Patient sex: F
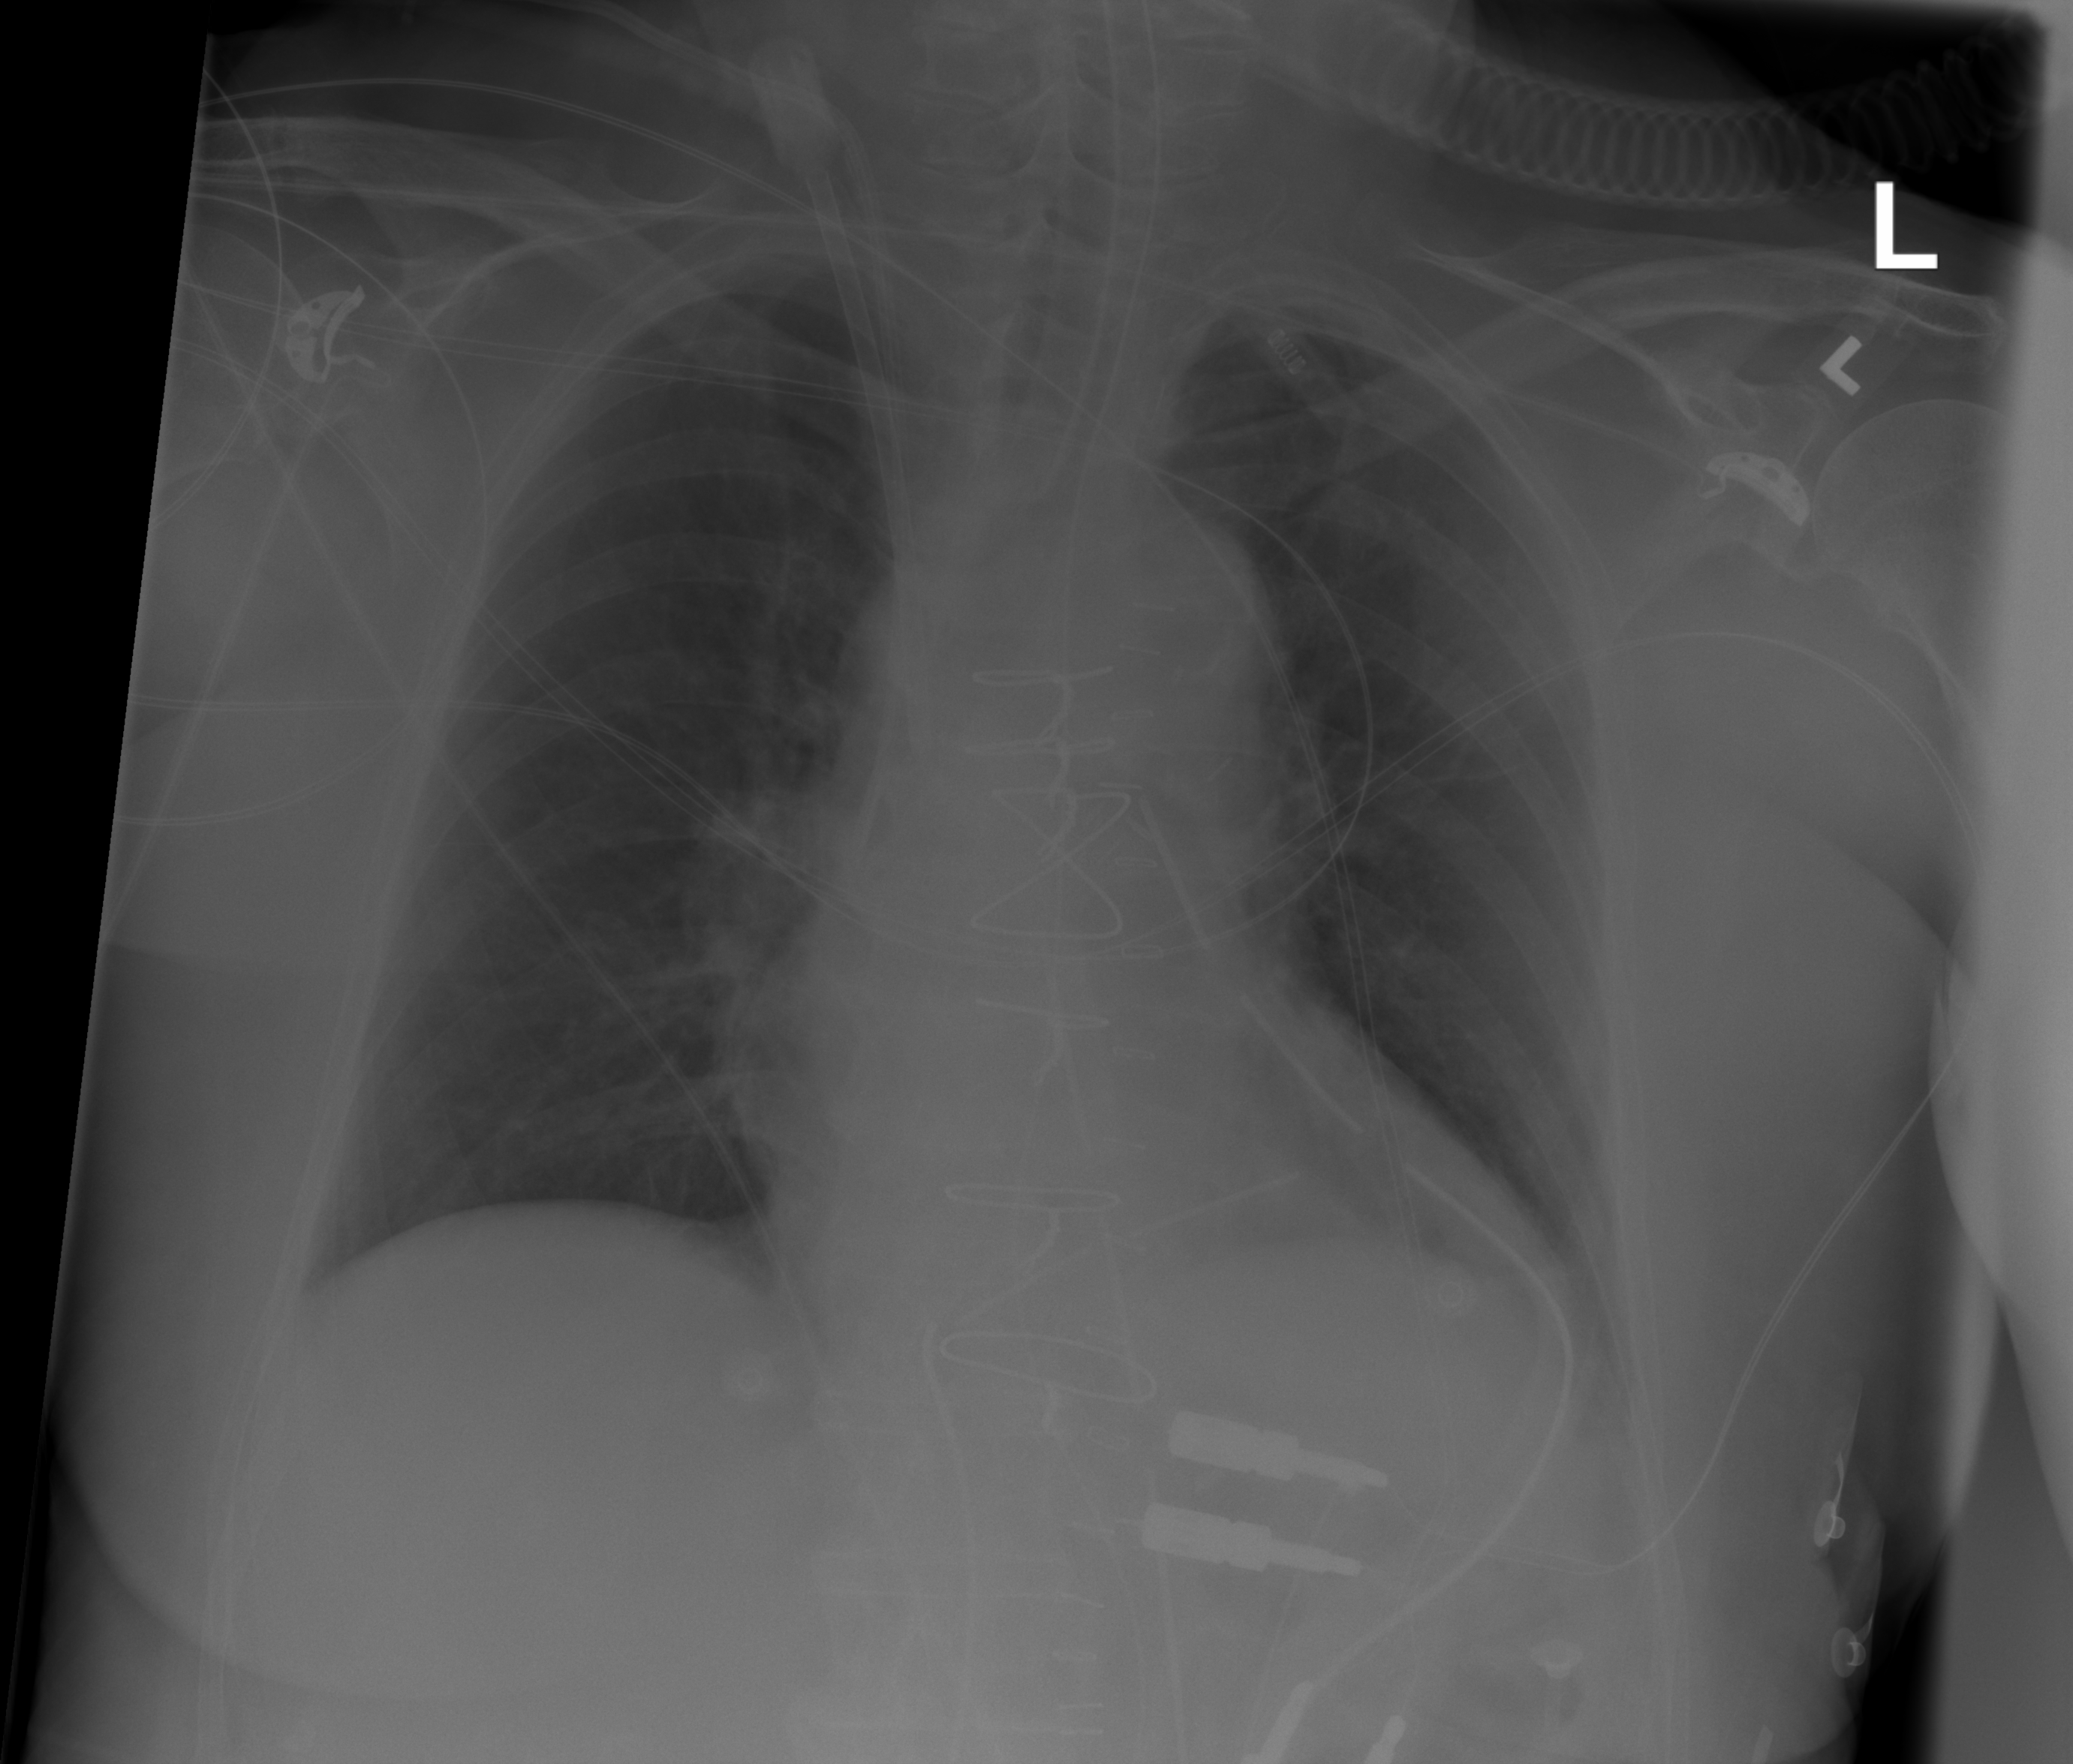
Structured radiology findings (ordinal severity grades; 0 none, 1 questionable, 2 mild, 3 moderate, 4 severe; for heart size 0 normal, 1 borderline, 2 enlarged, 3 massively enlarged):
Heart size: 0
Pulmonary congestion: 0
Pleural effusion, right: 0
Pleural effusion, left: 2
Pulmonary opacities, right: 0
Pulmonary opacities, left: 0
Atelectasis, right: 1
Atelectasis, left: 2